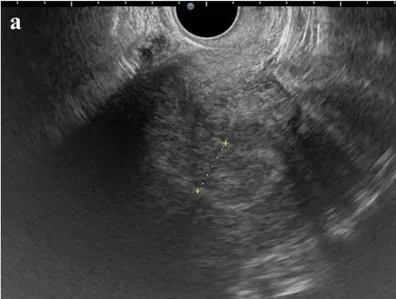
(a) Transvaginal ultrasonography: 20 mm of endometrium thickness (broken line).
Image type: radiology (ultrasound)